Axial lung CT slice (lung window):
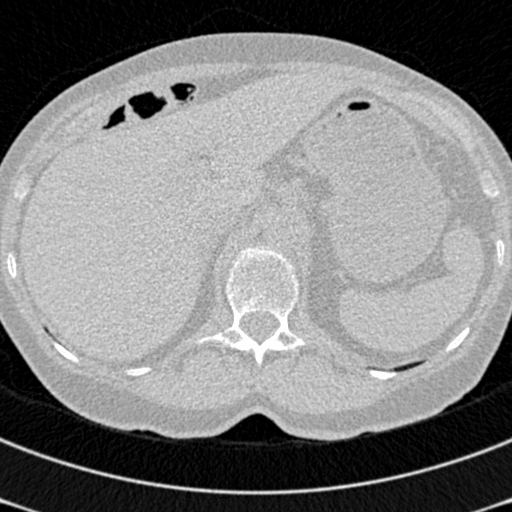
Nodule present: no